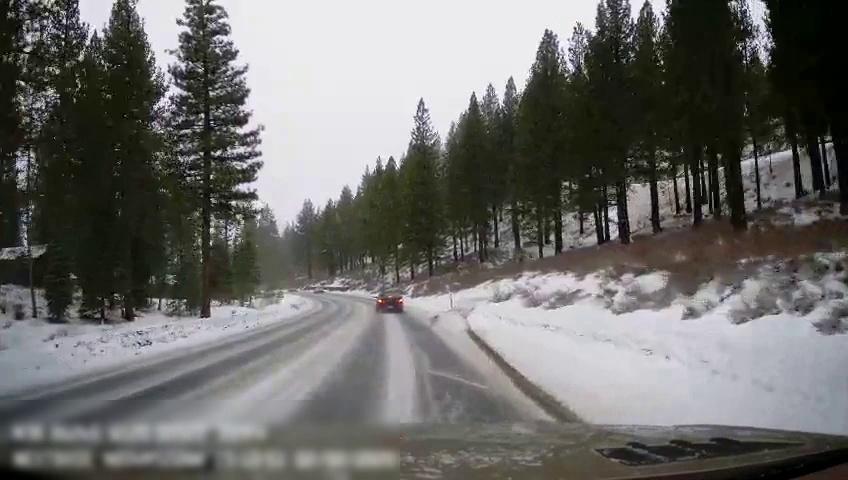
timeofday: Day
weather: Snowy
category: Drivable Space
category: Vehicles | Car
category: Vehicles | Car